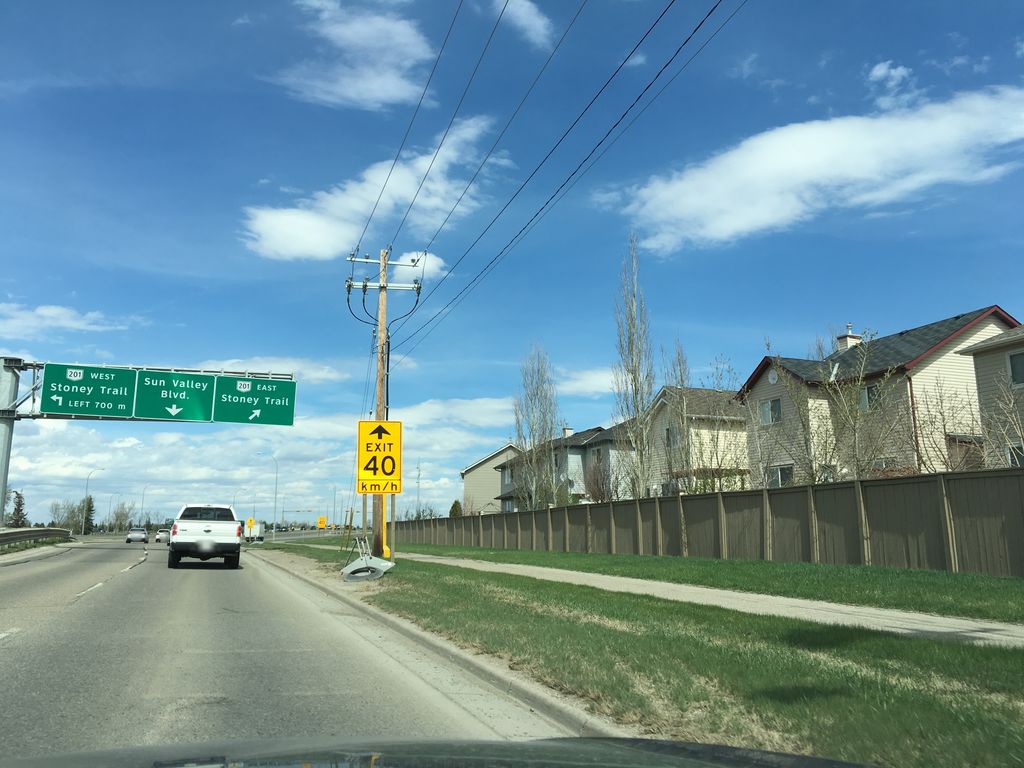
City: calgary